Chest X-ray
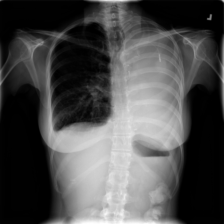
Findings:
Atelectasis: positive
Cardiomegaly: negative
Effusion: positive
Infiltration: negative
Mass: negative
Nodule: positive
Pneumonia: negative
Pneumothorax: negative
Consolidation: negative
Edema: negative
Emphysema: negative
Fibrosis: negative
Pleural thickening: negative
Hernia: negative